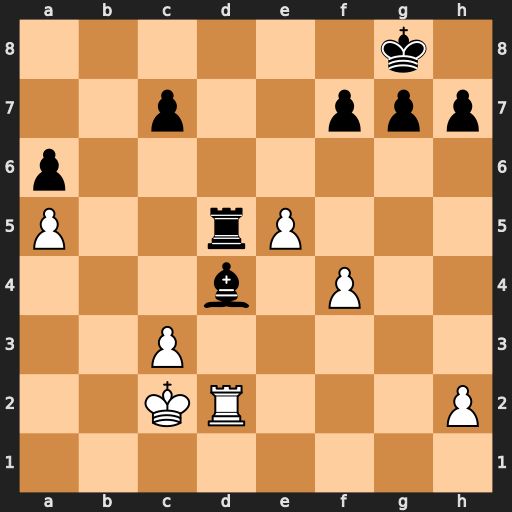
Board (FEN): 6k1/2p2ppp/p7/P2rP3/3b1P2/2P5/2KR3P/8
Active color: w
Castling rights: -
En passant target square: -
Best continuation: Rxd4 Rxd4 cxd4